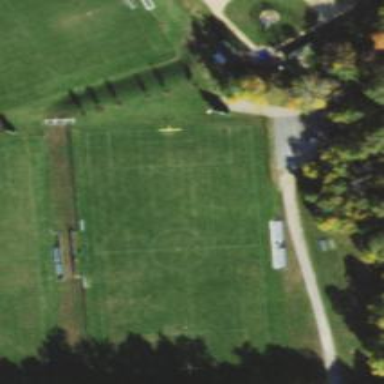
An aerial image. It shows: Lacrosse pitch for leisure land activities.